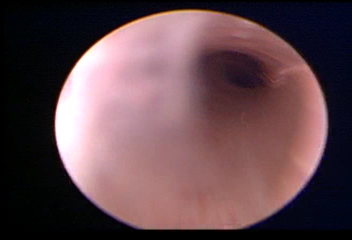
Modality: WLC
Class: Normal mucosa
Bladder cancer association: No